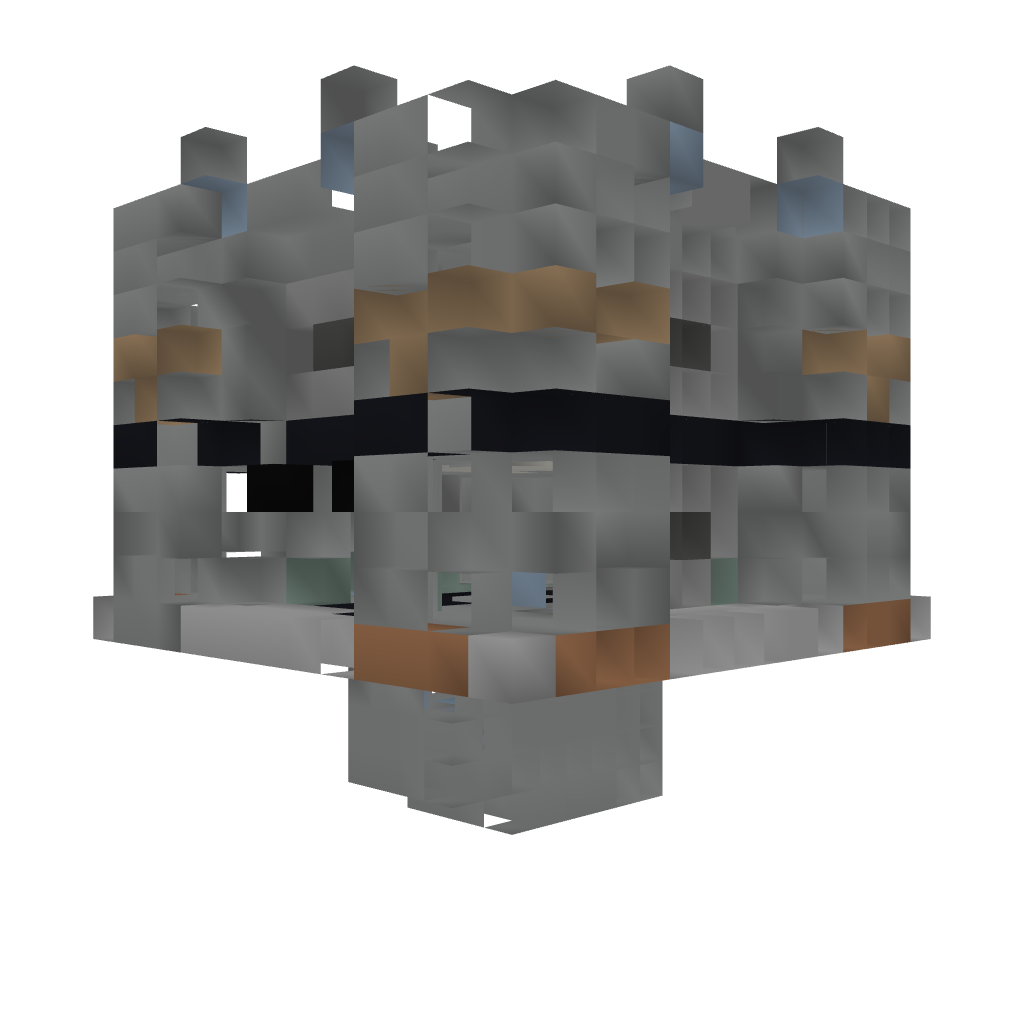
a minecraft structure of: PvP Tower [Black]